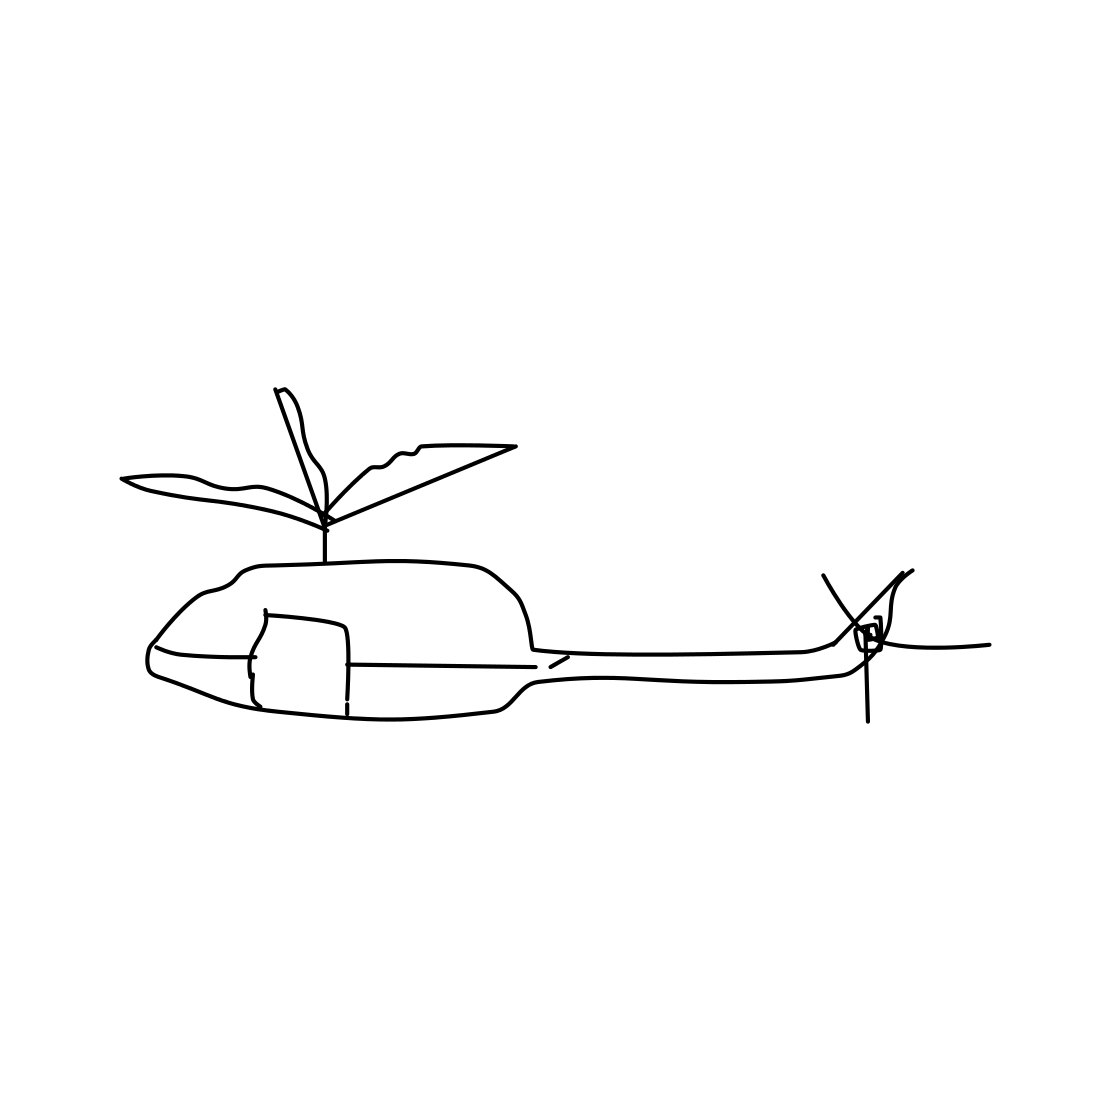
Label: helicopter